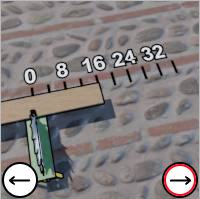
Task: length
Answer: 16
First scale value: 8.0